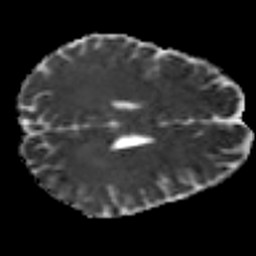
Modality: MD
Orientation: axial
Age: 40
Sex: male
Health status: healthy
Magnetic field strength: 3 T
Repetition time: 8.4 s
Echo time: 0.0926 s